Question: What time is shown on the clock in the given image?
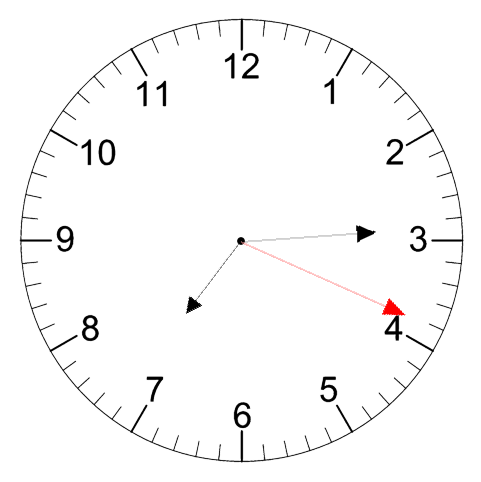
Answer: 07:14:19